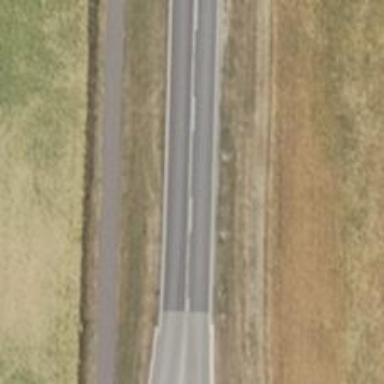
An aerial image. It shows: Secondary road with asphalt surface.